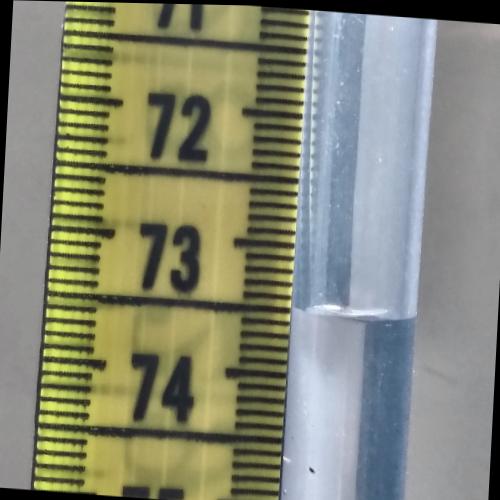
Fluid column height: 73.5 cm